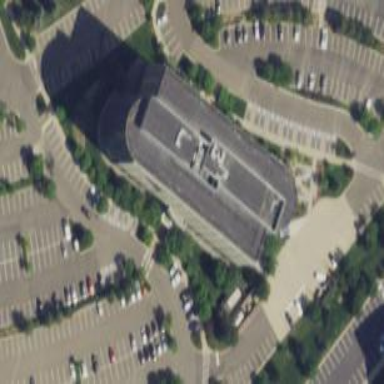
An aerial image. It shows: Office building.